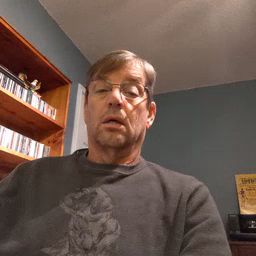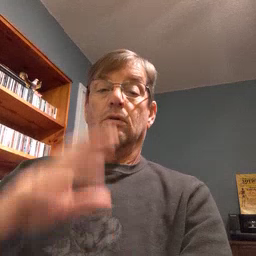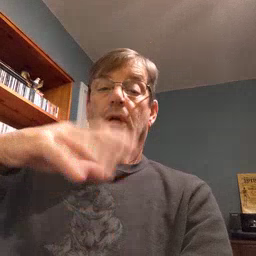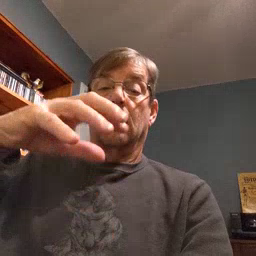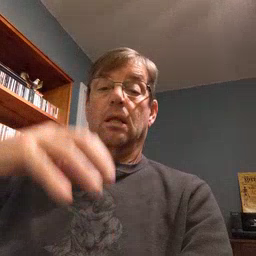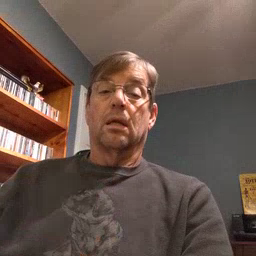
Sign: rain